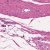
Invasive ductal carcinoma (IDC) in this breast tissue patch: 0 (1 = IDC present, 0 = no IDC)